Question: I want to count all Commas "," that occur only in selected text after that I will use Count as 'Integer' to run the 'loop'
My question is how do i Count ',' as following Image shows:

I Don't know how to use 'split' and 'ubound'. what is wrong with following code?
'''
Sub CountComma()
Dim x As String, count As Integer, myRange As Range
Set myRange = ActiveDocument.Range(Selection.Range.Start, Selection.Range.End)
x = Split(myRange, ",")
count = UBound(x)
Debug.Print count
End Sub
'''
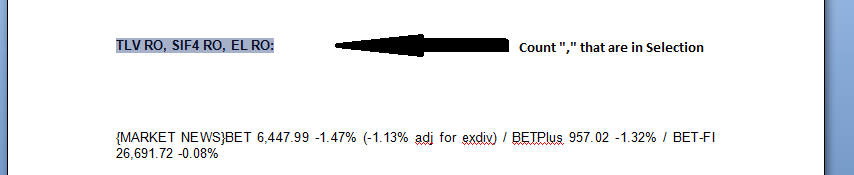
Answer: A simple split will work.
'''
x = Split("XXX,XXX,XXX,XXX,XX,XX", ",")
Count = UBound(x)
Debug.Print Count
'''
B/c the array starts at zero you can take to 'Ubound' number as is.
EDIT:
To use a 'range' .
'''
x = Split(Range("A1").Value, ",")
'''
To break down the code.
'''
Split("A string value","Delimiter to split the string by")
'''
And if you want a single line of code than,
'''
x = UBound(Split(myRange, ","))
'''